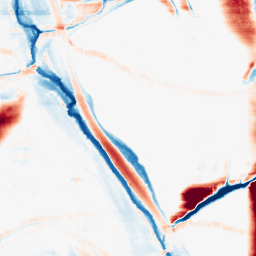
Category: morphological
Decomposition family: morphological_rect
Decomposition parameters: operation: average
width: 50
height: 10
Upsampling method: cubic_mitchell
Upsampling parameters: scale: 4
Upsampling scale: 4